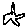
Label: star